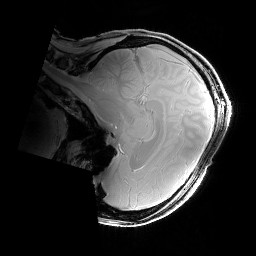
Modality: PDw
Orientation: sagittal
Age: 28
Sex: female
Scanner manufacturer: siemens
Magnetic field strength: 6.98 T
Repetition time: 1.3 s
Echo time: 0.00231 s